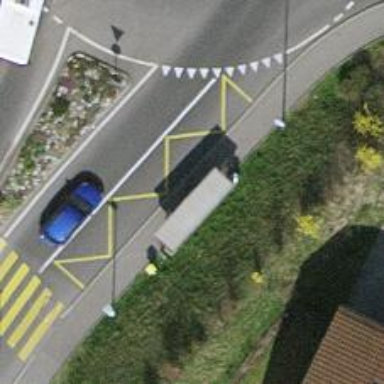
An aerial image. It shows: Bus stop with sheltered platform for public transport.